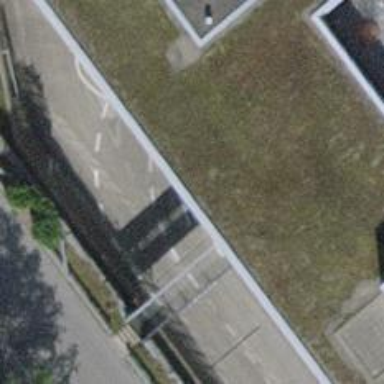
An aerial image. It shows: Parking entrance.